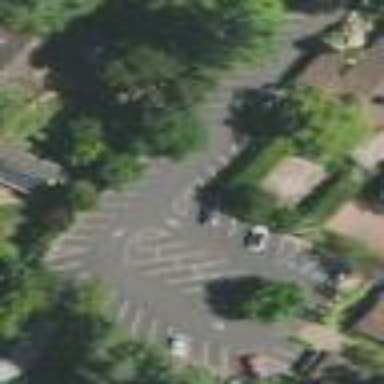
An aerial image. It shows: Parking area with surface.